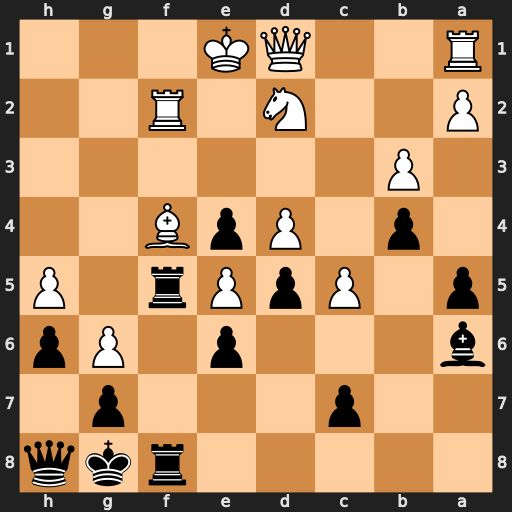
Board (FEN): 5rkq/2p3p1/b3p1Pp/p1PpPr1P/1p1PpB2/1P6/P2N1R2/R2QK3
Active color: b
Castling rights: Q
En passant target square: -
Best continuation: Rxf4 Rxf4 Rxf4